Question: I asked a question about making bubble charts in ggplot2 <URL>.
My follow-up questions are:
1)how do I interprete the scale_size in the legend?
2) Does small dot (labeled 10) mean the data can be anything from 5-10? If the data for a particular point is 8, does scale_area function change the data point to 10 before it is presented as a dot size 10 on the graph.
3) is there a way to plot negative number on ggplot bubble chart? Some software can make the negative data a color bubble.
4) I tried to incorporate scale_area and scale_alpha but the legend shows 2 scales. I just want a combined one. How do I do that?
'''
ggplot(dataset, aes(x = N, y = PctCens, size = BiasAM, alpha=BiasAM ,label = NULL)) +
geom_point(shape = 16) +
scale_area(to = c(1, 10), breaks = c(0, 10, 30, 50, 70, 100)) +
scale_x_continuous("Sample size", limits = c(0, 100)) +
scale_y_continuous("Percent censored", limits = c(0, 100)) +
facet_wrap(~Method,ncol=2) +
theme_bw()+
opts(
panel.grid.minor = theme_blank(),
panel.background = theme_blank(),
axis.ticks = theme_blank(),
axis.title.x=theme_text(face='bold',vjust=0.2, size =12),
axis.title.y=theme_text(face='bold',angle=90, vjust=0.2,size =12))
'''

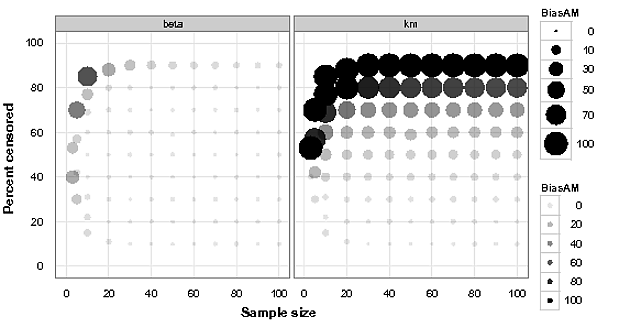
Answer: Here is how I ended up solving my problem with negative numbers in bubble chart.
The original BiasAM (called OrgBiasAM) variable has negative numbers so I took the absolute value of it and created a new variable called BiasAM which i used in the above code. To distinguish between the negative and positive numbers, I made a new categorical variable called BiasAMCat using ifelse statement
dataset$BiasAMCat <-ifelse(dataset$OrgBiasMA < 0, 'Negative', 'Positive')
The modified code is now:
'''
ggplot(dataset, aes(x = N, y = PctCens, size = BiasAM, colour=factor(BiasAMCat) ,label = NULL)) +
geom_point(shape = 16) +
scale_area(to = c(1, 10), breaks = c(0, 10, 30, 50, 70, 100)) +
scale_colour_manual(name=NULL, values=c('grey','black')) + # for bw printing
scale_x_continuous("Sample size", limits = c(0, 100)) +
scale_y_continuous("Percent censored", limits = c(0, 100)) +
facet_wrap(~Method,ncol=2) +
theme_bw()+
opts(
panel.grid.minor = theme_blank(),
panel.background = theme_blank(),
axis.ticks = theme_blank(),
axis.title.x=theme_text(face='bold',vjust=0.2, size =12),
axis.title.y=theme_text(face='bold',angle=90, vjust=0.2,size =12))
'''
Note: If you like gradient color, you can use color_gradient as suggested by Andy W instead of scale_colour_manual.